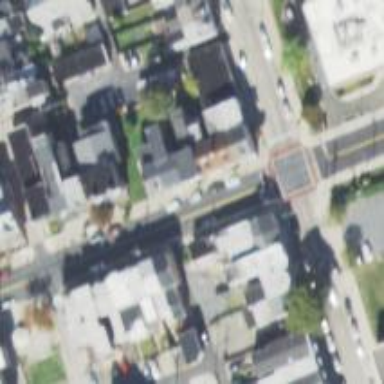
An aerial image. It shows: Alleyway designated as service road.